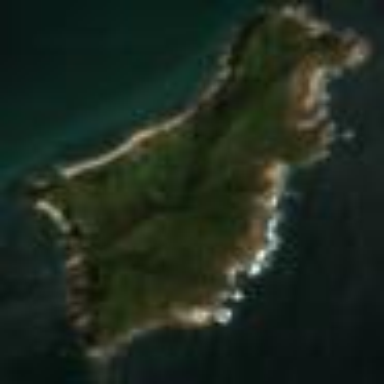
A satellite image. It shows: Islet along the natural coastline.